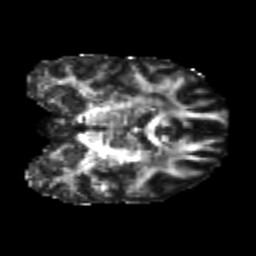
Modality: FA
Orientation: coronal
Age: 22
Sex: male
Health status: healthy
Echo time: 0.074 s